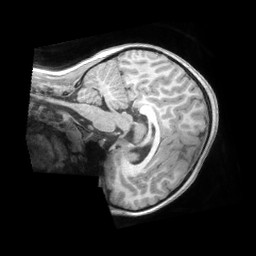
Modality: T1w
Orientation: sagittal
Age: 4
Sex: female
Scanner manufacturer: siemens
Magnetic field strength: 3 T
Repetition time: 2.53 s
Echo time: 0.00164 s